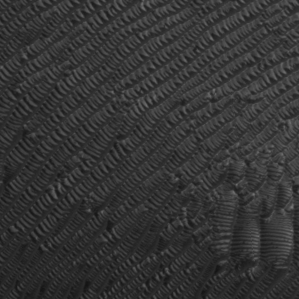
Label: frost